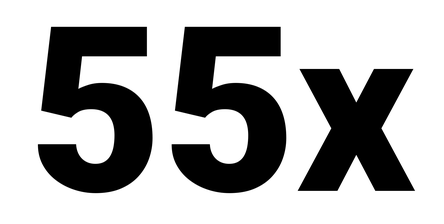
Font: Roboto_Black